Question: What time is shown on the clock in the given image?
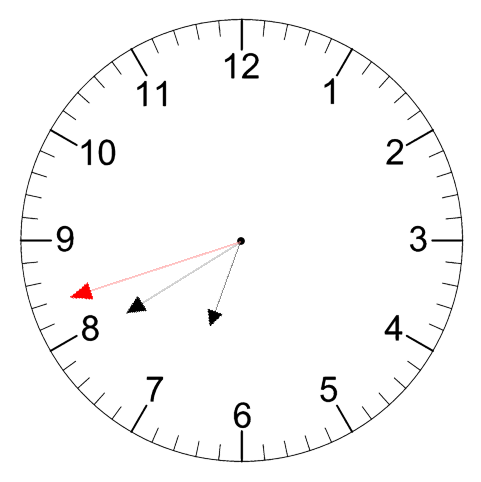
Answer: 06:39:42